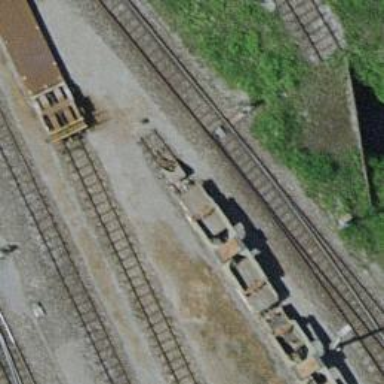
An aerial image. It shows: Railway buffer stop.